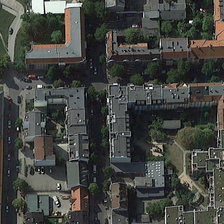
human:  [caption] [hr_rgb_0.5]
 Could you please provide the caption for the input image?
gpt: many green trees and some buildings are in a dense residential area .

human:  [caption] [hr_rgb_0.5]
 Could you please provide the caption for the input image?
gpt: many green trees and some buildings are in a dense residential area .

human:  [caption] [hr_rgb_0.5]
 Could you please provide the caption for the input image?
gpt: many green trees and some buildings are in a dense residential area .

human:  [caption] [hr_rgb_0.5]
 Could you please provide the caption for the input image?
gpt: many green trees and some buildings are in a dense residential area .

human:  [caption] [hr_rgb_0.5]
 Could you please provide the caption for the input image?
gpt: many green trees and some buildings are in a dense residential area .